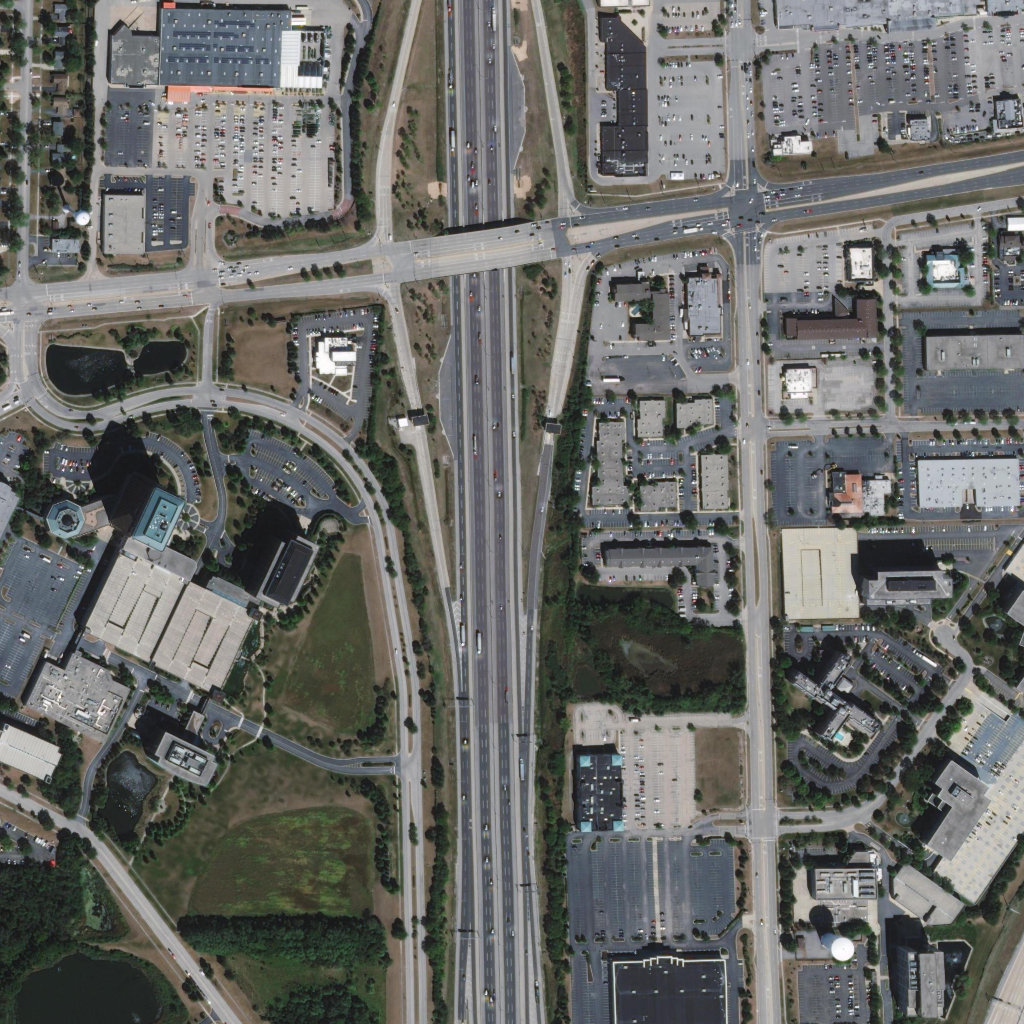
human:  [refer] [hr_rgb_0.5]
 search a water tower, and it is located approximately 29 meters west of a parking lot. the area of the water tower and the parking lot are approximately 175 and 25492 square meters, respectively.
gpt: <box>[[7, 20, 8, 22, 0]]</box>

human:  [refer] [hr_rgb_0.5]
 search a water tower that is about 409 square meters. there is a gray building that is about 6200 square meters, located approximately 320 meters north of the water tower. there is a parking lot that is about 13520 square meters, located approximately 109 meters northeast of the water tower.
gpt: <box>[[80, 91, 83, 93, 0]]</box>

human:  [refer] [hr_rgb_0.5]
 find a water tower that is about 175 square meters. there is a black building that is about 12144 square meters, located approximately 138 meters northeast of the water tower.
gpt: <box>[[6, 20, 9, 22, 0]]</box>

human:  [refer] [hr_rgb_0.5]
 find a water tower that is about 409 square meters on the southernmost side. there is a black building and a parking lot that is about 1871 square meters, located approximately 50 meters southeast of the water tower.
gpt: <box>[[81, 91, 83, 93, 0]]</box>

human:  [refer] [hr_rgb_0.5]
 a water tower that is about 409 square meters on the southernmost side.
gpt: <box>[[81, 91, 83, 93, 0]]</box>